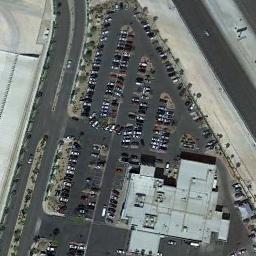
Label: parking_lot